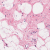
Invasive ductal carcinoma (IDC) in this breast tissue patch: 0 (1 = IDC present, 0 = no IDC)